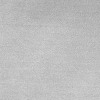
Atmospheric dust classification: dusty